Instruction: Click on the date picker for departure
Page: home
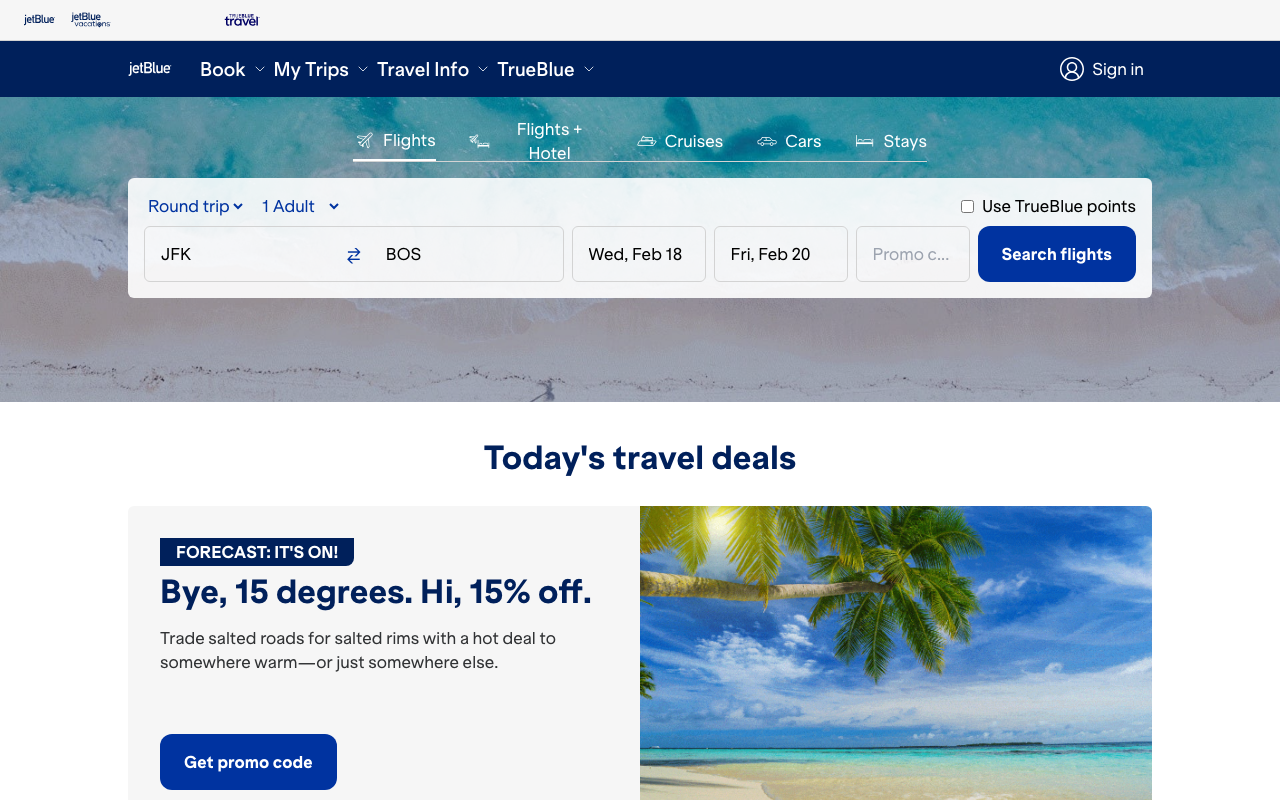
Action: click